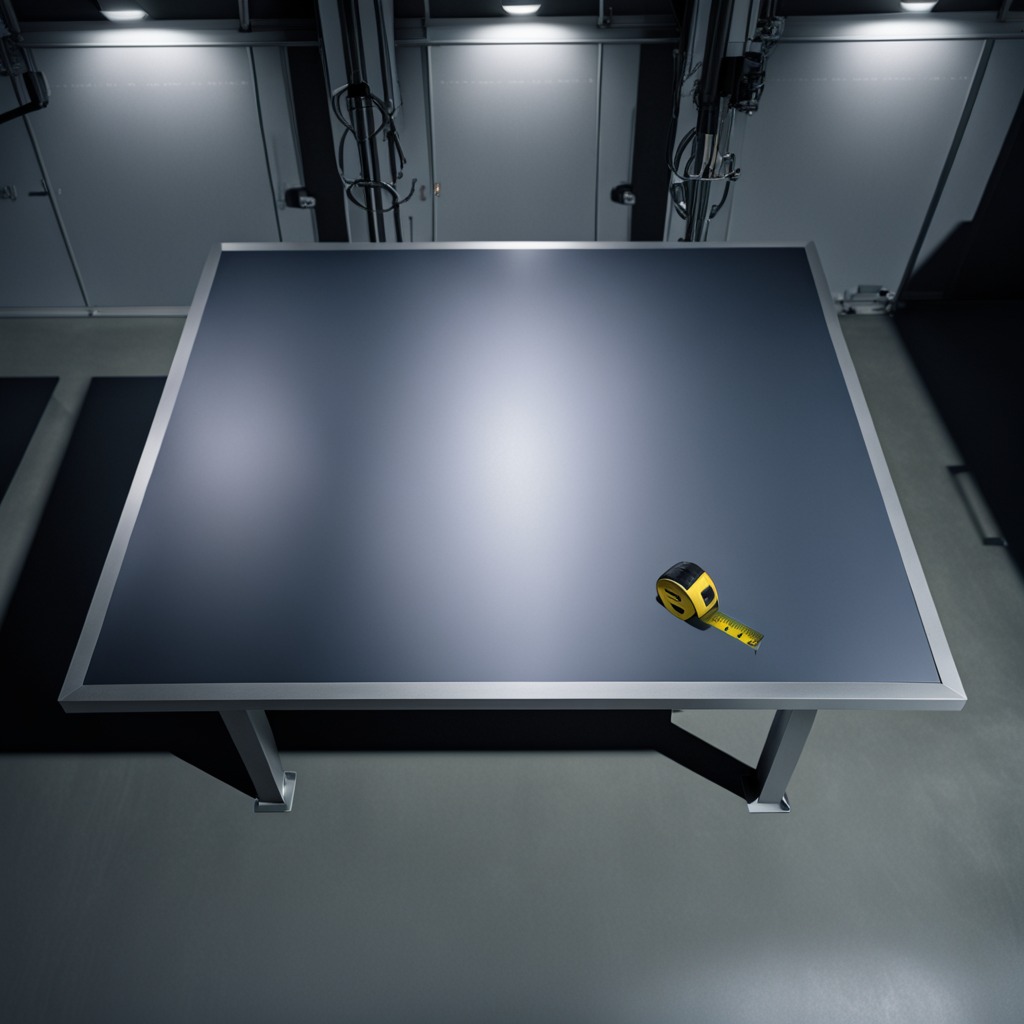
A measuring tape is lying on a clean empty table in a basement in the evening.